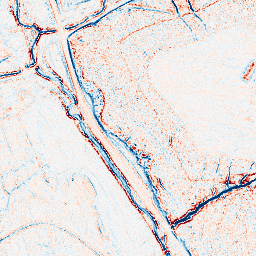
Category: edge_preserving
Decomposition family: anisotropic_diffusion
Decomposition parameters: iterations: 5
kappa: 50
gamma: 0.15
Upsampling method: quintic
Upsampling parameters: scale: 2
Upsampling scale: 2